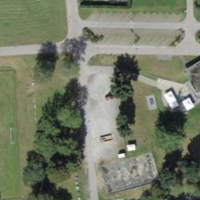
EUNIS habitat code: 24
Species observed at this site:
Dactylis glomerata